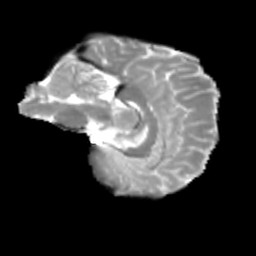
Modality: T2w
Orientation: sagittal
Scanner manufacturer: siemens
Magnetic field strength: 3 T
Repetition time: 4 s
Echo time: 0.0594 s